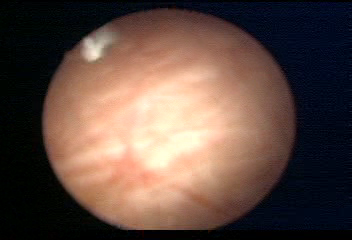
Modality: WLC
Class: Normal mucosa
Bladder cancer association: No